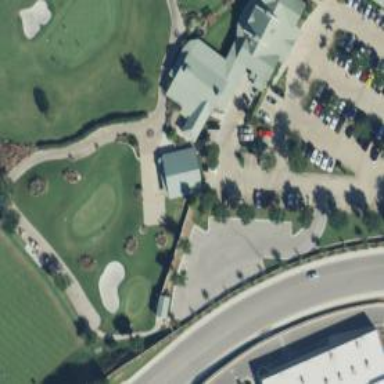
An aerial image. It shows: Service road designated as golf cart path.